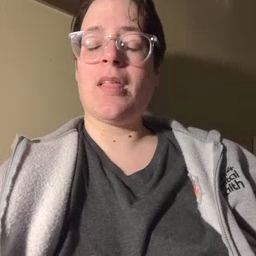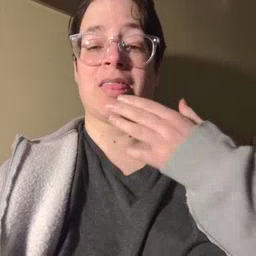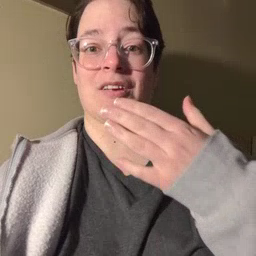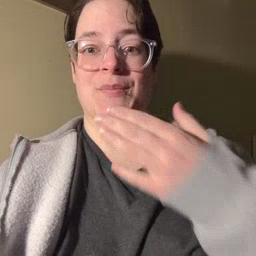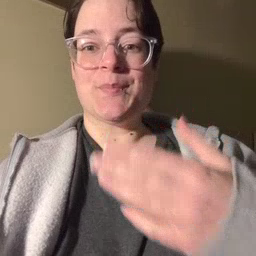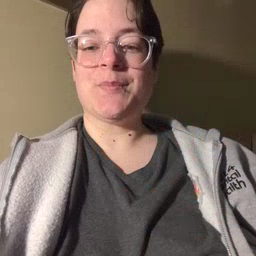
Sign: thankyou